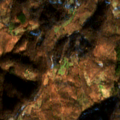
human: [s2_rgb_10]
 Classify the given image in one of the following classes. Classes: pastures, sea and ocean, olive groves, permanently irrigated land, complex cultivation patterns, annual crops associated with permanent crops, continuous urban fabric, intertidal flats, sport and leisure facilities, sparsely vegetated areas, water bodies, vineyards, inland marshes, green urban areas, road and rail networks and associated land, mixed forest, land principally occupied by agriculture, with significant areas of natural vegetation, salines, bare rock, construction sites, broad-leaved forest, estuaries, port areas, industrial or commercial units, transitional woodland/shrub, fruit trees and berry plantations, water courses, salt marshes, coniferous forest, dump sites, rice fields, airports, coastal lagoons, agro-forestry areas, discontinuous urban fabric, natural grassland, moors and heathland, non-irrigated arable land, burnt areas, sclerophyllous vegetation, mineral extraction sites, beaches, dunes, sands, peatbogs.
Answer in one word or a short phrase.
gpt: broad-leaved forest, transitional woodland/shrub